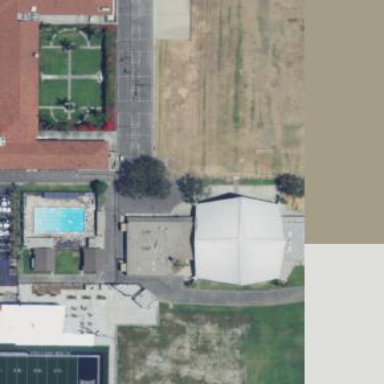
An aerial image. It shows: Soccer pitch for leisure land activities.